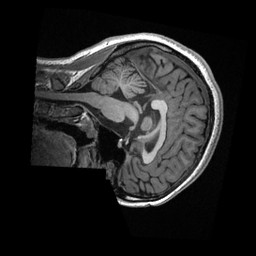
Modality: T1w
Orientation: sagittal
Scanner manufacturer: ge
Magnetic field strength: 3 T
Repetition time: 0.007728 s
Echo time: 0.002948 s